Question: I've tried making my hole 'tr' tag to be clickable so I made this code
'''
<?php foreach ($data['forums'] as $forum): ?>
<?php #var_dump($forum); ?>
<tr class="fix head">
<th class="fix ltext"><strong><?php echo $forum['name'] ?></strong></th>
<th class="fix rtext"><strong>Trending</strong></th>
<th class="fix ltext"><strong>Latest Post</strong></th>
</tr>
<?php foreach ($forum['children'] as $child): ?>
<?php #var_dump($child); ?>
<tr class="fix">
<a href="#">
<td class="fix ltext cl">
<strong><?php echo $child['name']; ?></strong>
<p><?php echo $child['description_html']; ?></p>
</td>
<td class="fix rtext cr">1423</td>
</a>
<td class="fix ltext cr cl">
tanya jawab sesuatu by <a class="u" href="#">=awdwad</a>
</td>
</tr>
<?php endforeach ?>
<?php endforeach ?>
'''
on the view
The problem is

The link should be just above the highlighted part and below it. How could it be above far away, below my body tag?
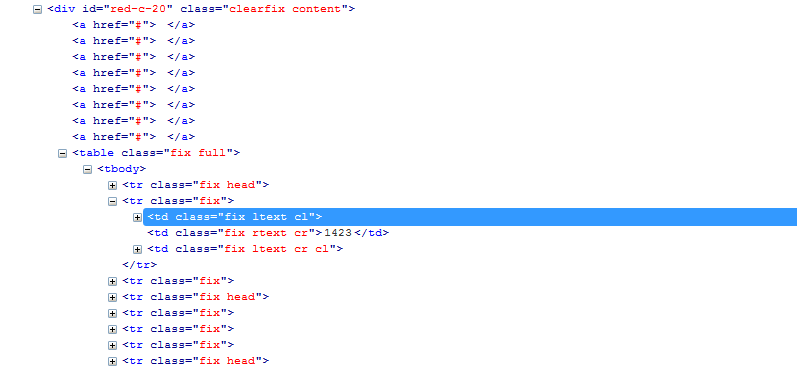
Answer: The problem is that that is an invalid place for an '<a>'. DTD will allow what you have tried to do.
Your approach is all wrong. You have to use Javascript to make a whole '<tr>' clickable. AFAIK, there is no way to do this in any HTML variant alone.
Try something like this:
'''
<table>
<tr id="my_clickable_tr">
<td>Stuff</td>
<td>Stuff</td>
<td>Stuff</td>
</tr>
<!-- More table stuff -->
</table>
<script type="text/javascript">
document.getElementById('my_clickable_tr').onclick = function () {
window.location.href = 'http://wherever.you.want/to/send/the.clicker';
};
</script>
'''